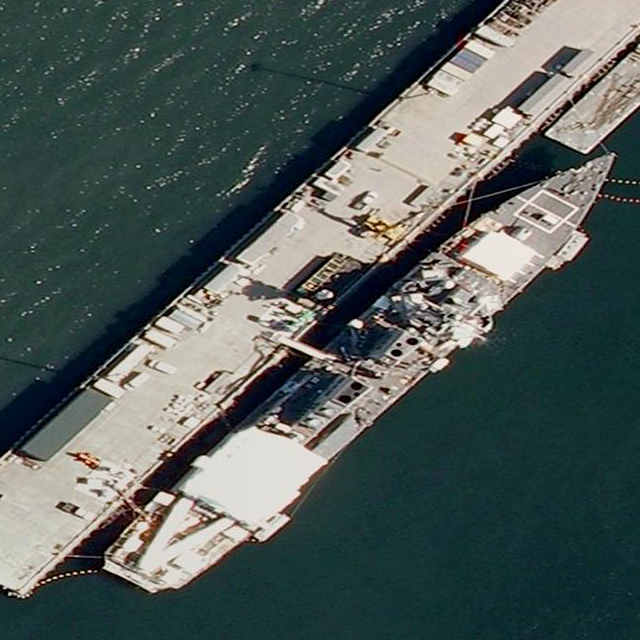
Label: Arleigh_Burke-class_destroyer